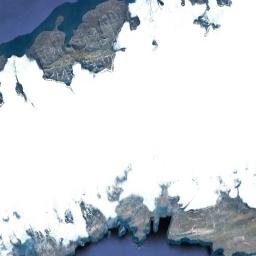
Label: snowberg